Question: I have a '.navigation' in the top of the wrapper.
I want to add it a '.fixed' class, when the top of the window reached the '.bottom' DIV & remove this class when the top of the '.bottom' is in the window's scope (it's a toggling between add and remove .fixed class).

'''
<div id="wrapper">
<div class="navigation">
<!-- There are some list elements here -->
</div>
<div class="bottom"></div>
</div>
'''
It's what I made, but not work
'''
bottom = $('.bottom');
$(window).scroll(function(){
if ($(this).scrollTop() > bottom){
$('.navigation').addClass('fixed');
}
else{
$('.navigation').removeClass('fixed');
}
});
'''
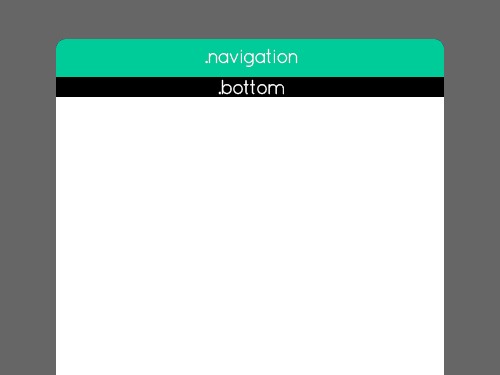
Answer: 'var bottom = $('.bottom').offset().top;'
That should do it.
This compares the offset from the top of the viewport to the window's 'scrollTop()' instead of comparing a whole element.